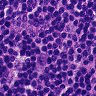
Metastatic tissue present: no